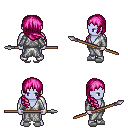
a pixel art fantasy rpg character, male body template, dark elf, purple skin, white robe, magenta pants, pink right-swept hairstyle, white slippers, spear, four views (front, back, left, right), 2x2 character sprite sheet, small pixel art, hard edges, no anti-aliasing